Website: macys
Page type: delivery-shipping
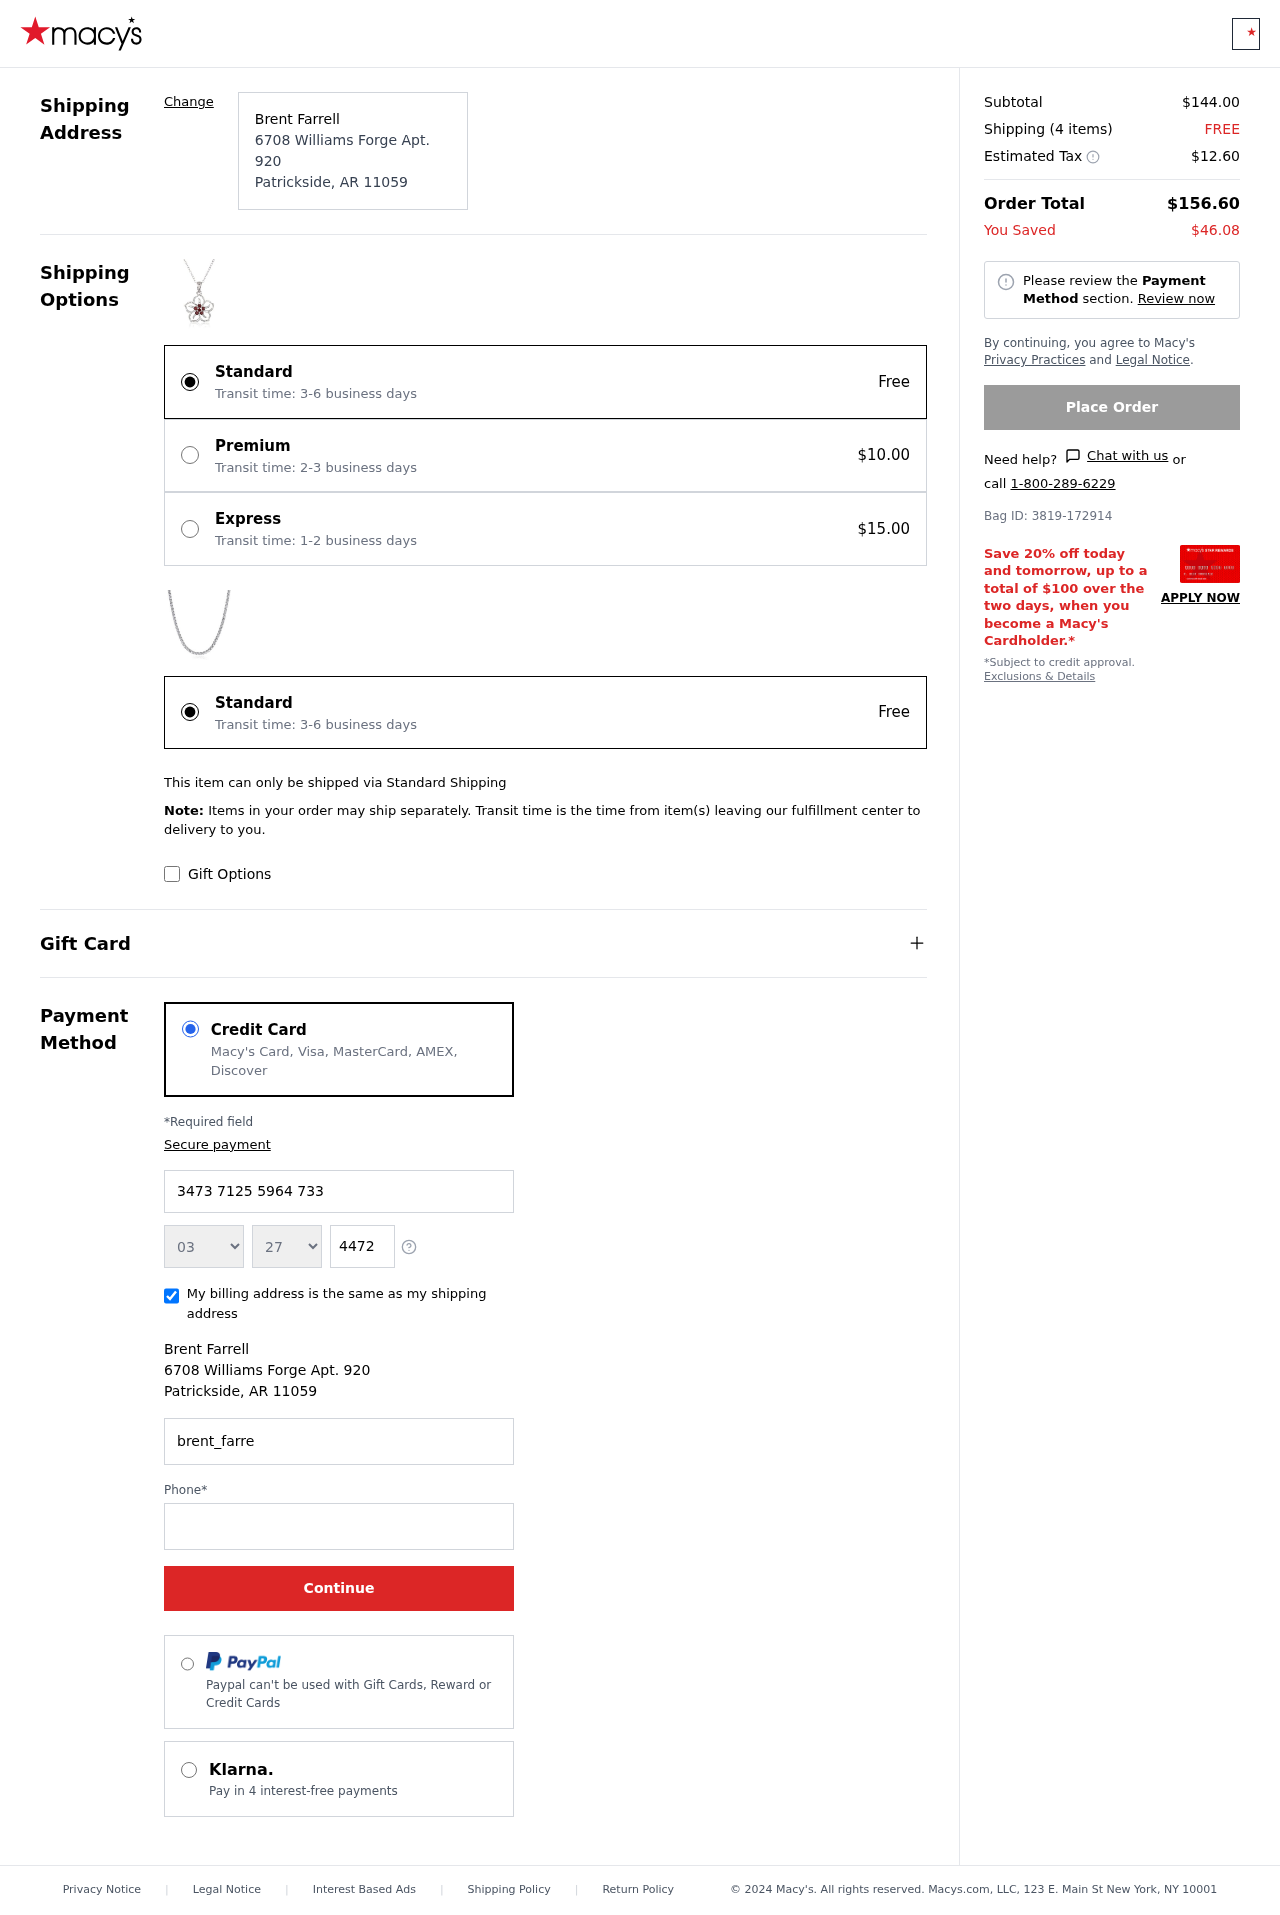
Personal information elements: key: PII_CARD_EXPIRY_MONTH
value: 03
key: PII_CARD_EXPIRY_YEAR
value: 27
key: PII_CITY
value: Patrickside
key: PII_CITY_STATE_ZIP
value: Patrickside, AR 11059
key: PII_FULLNAME
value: Brent Farrell
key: PII_POSTCODE
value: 11059
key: PII_STATE_ABBR
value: AR
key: PII_STREET
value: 6708 Williams Forge Apt. 920
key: PII_CARD_NUMBER
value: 3473 7125 5964 733
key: PII_CARD_CVV
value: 4472
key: PII_EMAIL
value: brent_farrell@hotmail.com
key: PII_PHONE
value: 7508132187
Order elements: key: ORDER_SUBTOTAL
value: $144.00
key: ORDER_NUM_ITEMS
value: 4
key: ORDER_SHIPPING_COST
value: FREE
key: ORDER_TAX
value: $12.60
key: ORDER_TOTAL
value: $156.60
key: ORDER_SAVINGS
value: $46.08
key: ORDER_BAG_ID
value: Bag ID: 3819-172914